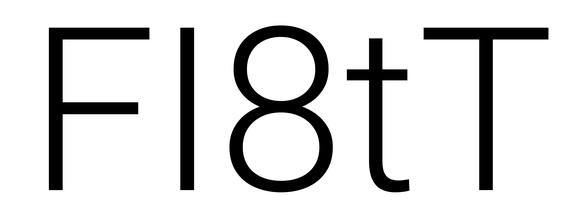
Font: Roboto_Light